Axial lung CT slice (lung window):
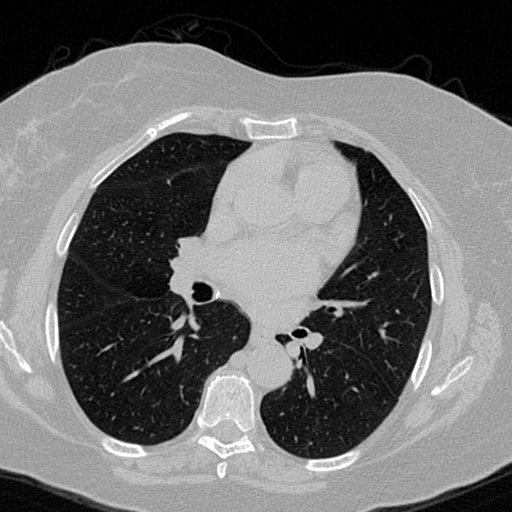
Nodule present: no